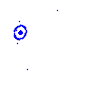
Particle: kaon